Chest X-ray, AP view. Patient: 75 years old, sex M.
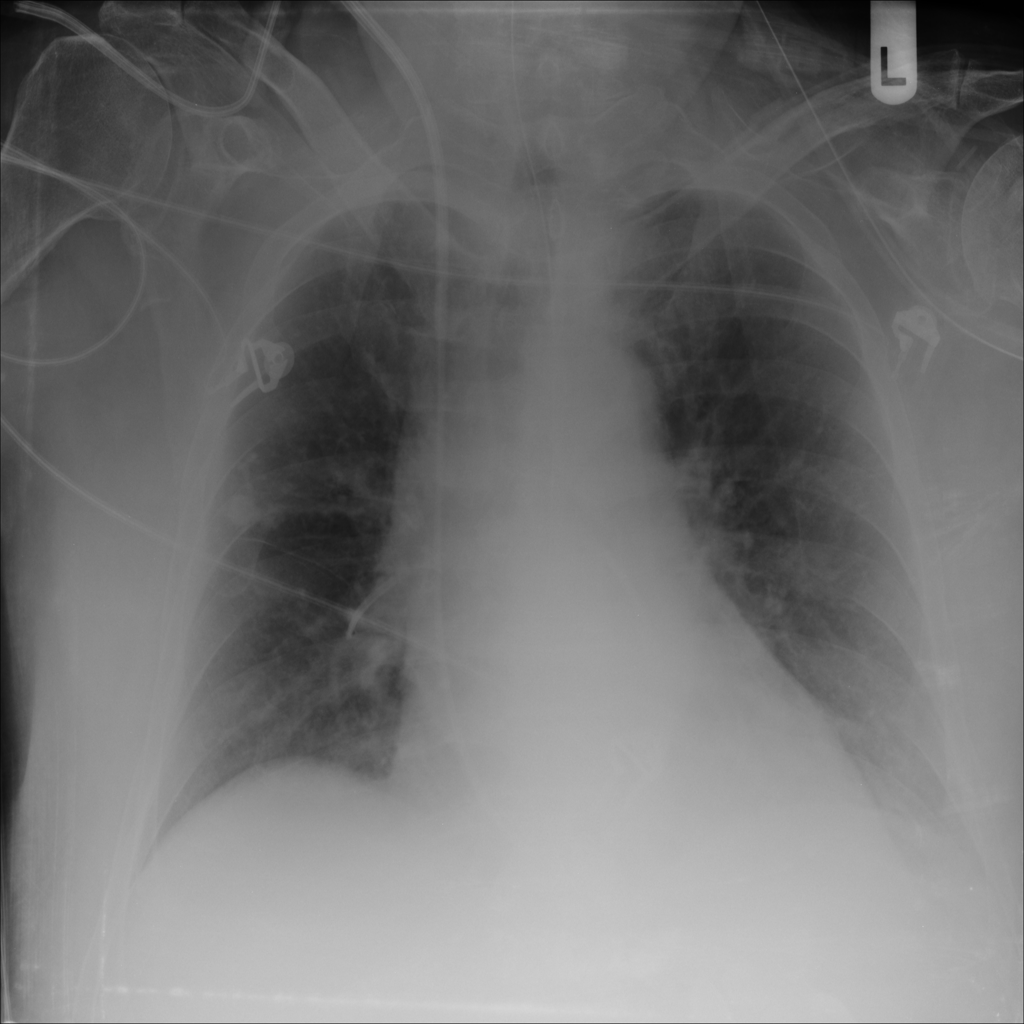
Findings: Infiltration, Nodule